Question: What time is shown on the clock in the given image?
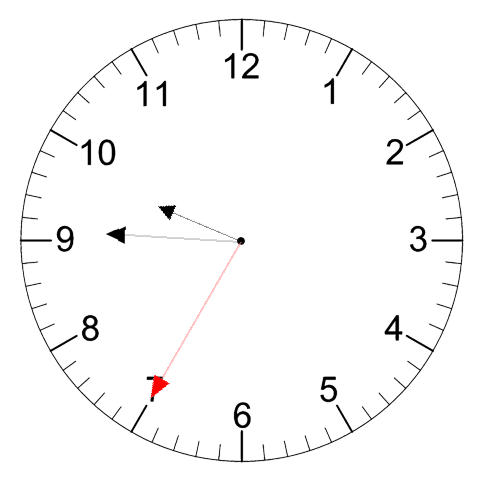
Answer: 09:45:35